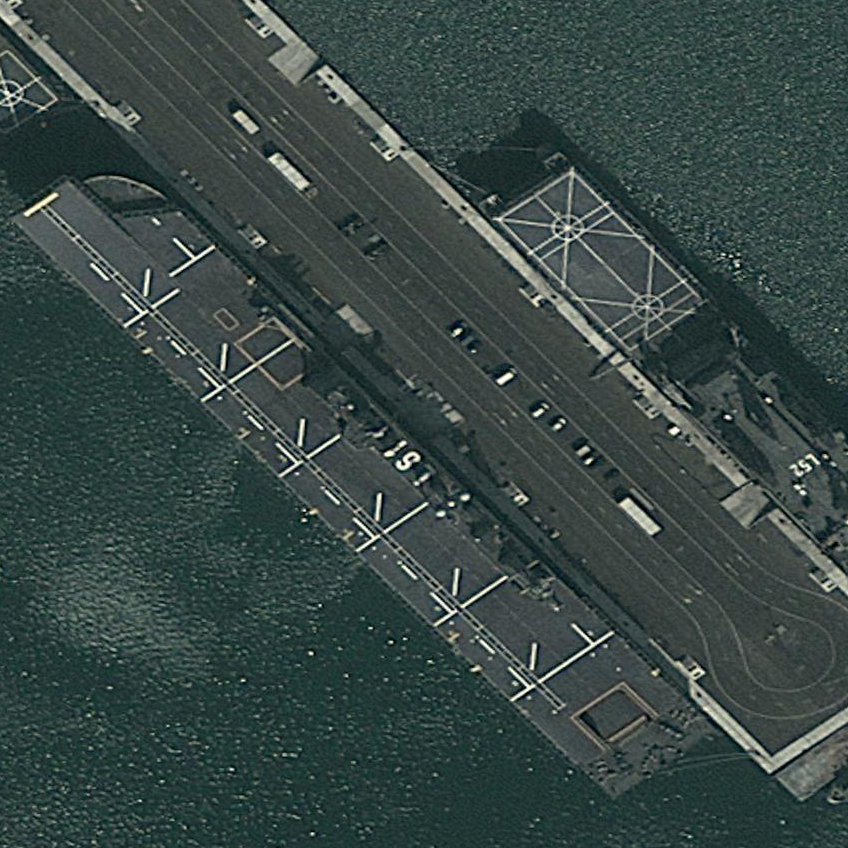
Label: assault